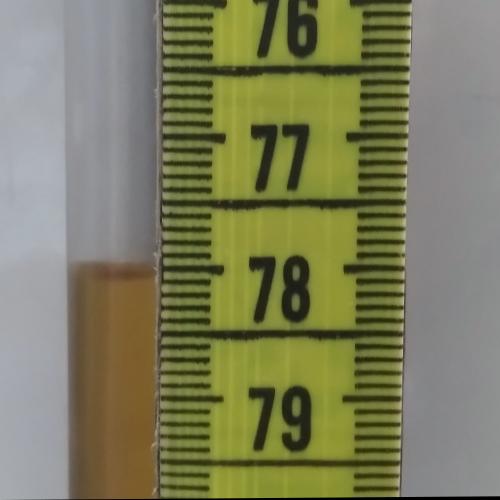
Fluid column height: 78.0 cm